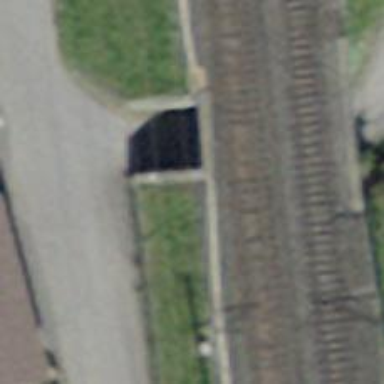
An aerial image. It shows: Bridge over railway with electrified contact lines.